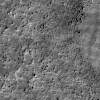
Atmospheric dust classification: not_dusty